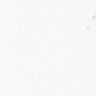
Metastatic tissue present: no